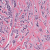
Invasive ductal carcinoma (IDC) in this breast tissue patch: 1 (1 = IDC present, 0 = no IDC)